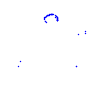
Particle: proton